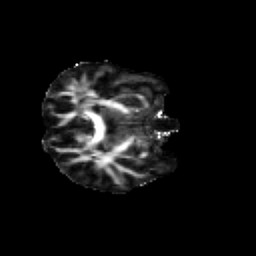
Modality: FA
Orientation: axial
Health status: healthy
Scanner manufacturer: siemens
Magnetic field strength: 3 T
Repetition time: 7.6 s
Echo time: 0.092 s